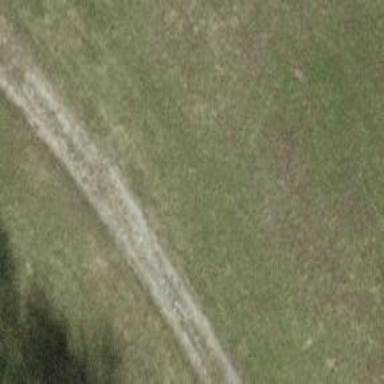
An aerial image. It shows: Grass track.